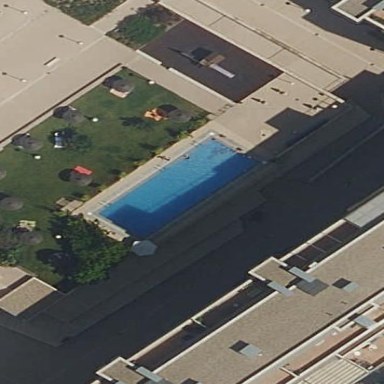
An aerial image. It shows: Swimming pool located in leisure land.